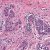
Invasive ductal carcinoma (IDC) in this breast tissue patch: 0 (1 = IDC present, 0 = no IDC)